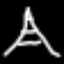
Label: The Eiffel Tower